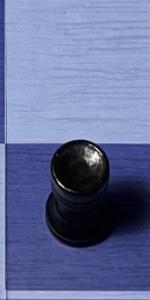
Label: Rook_Black